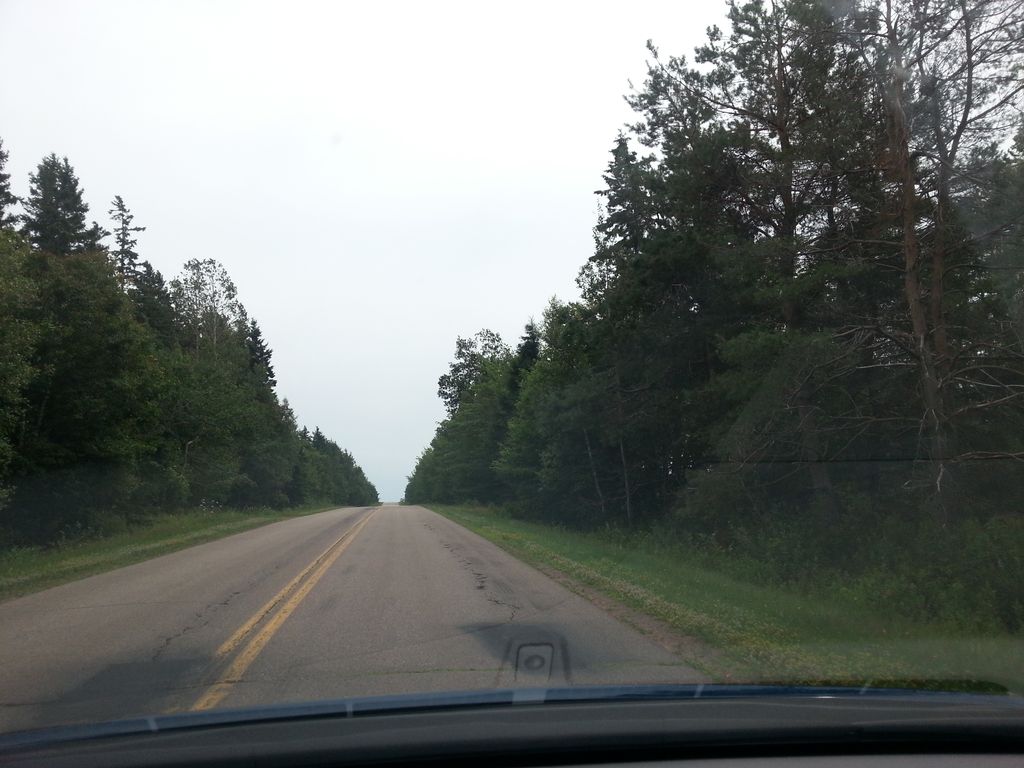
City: charlottetown